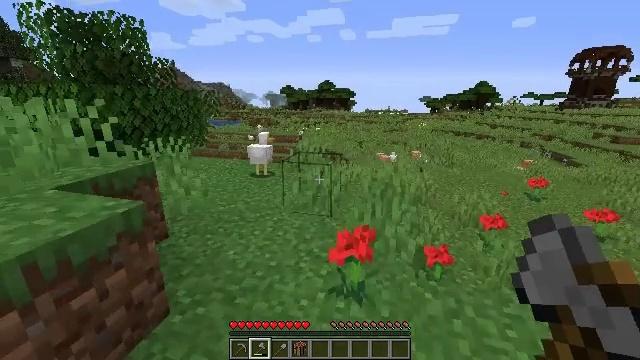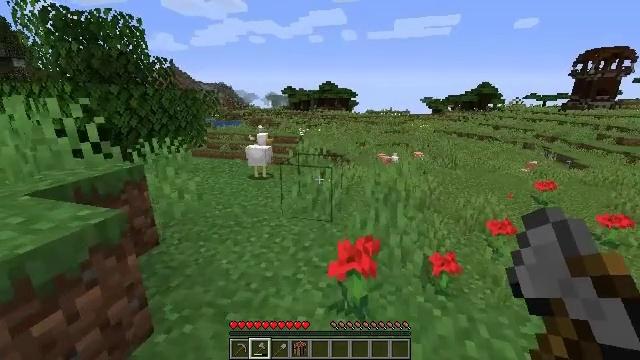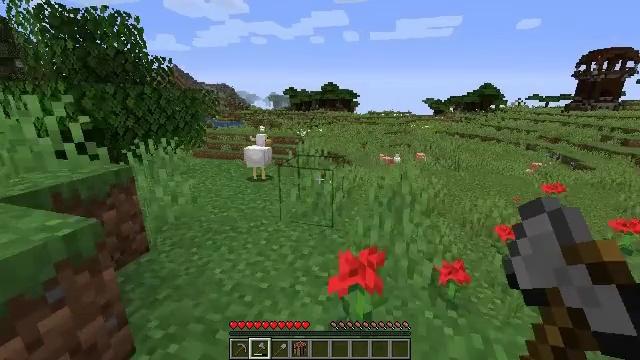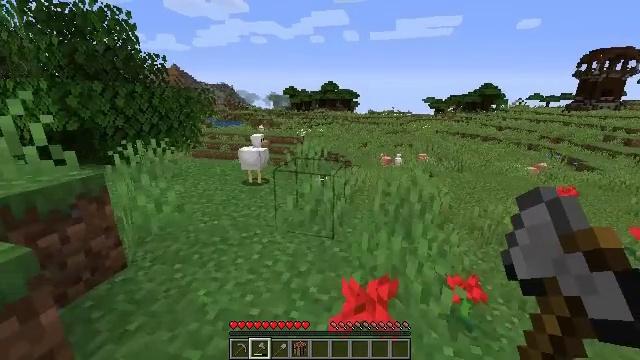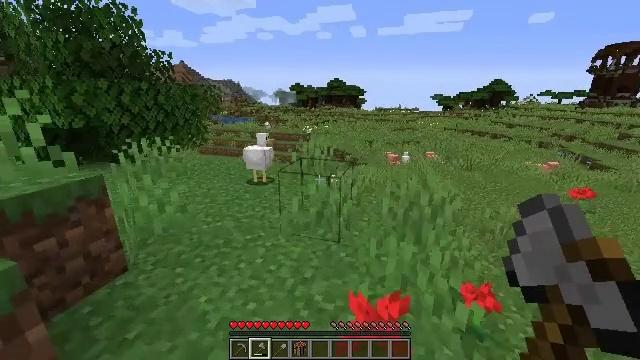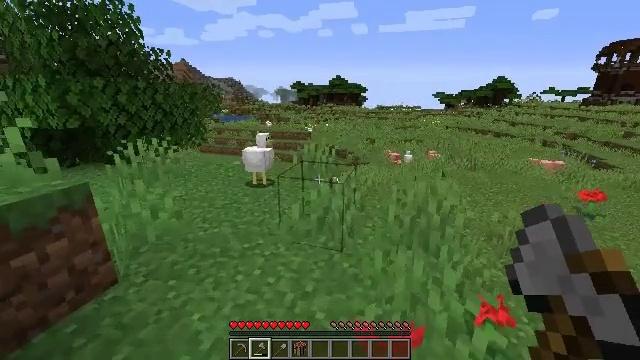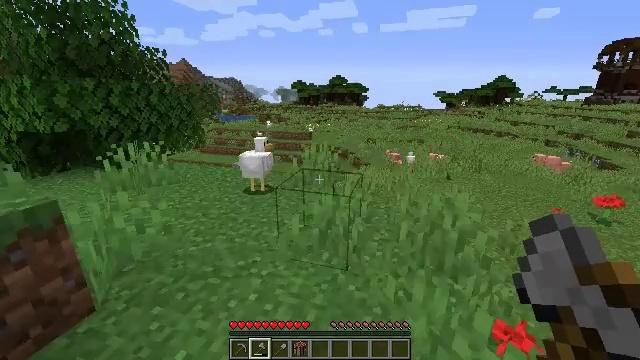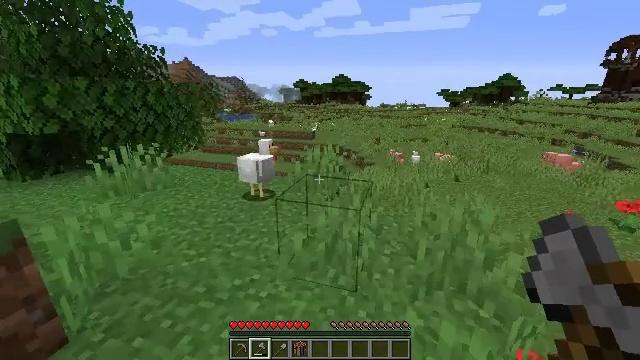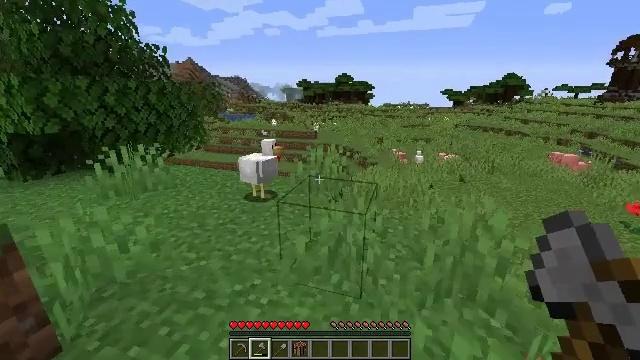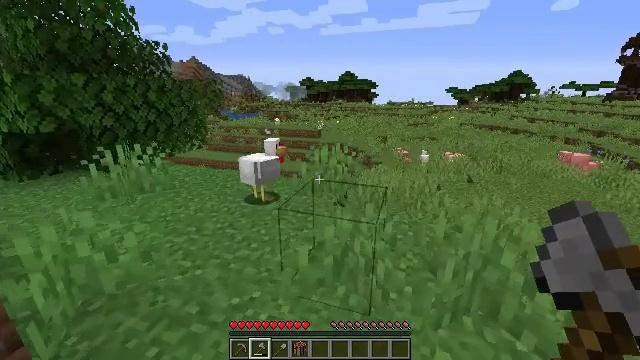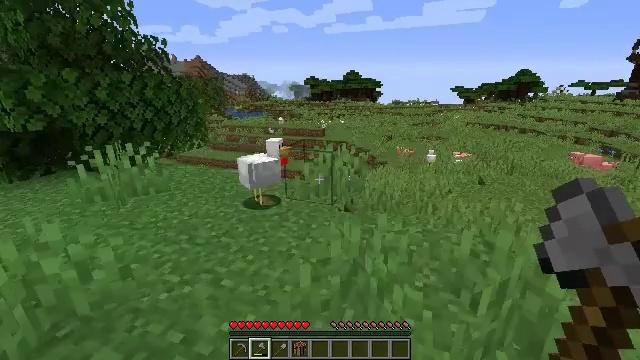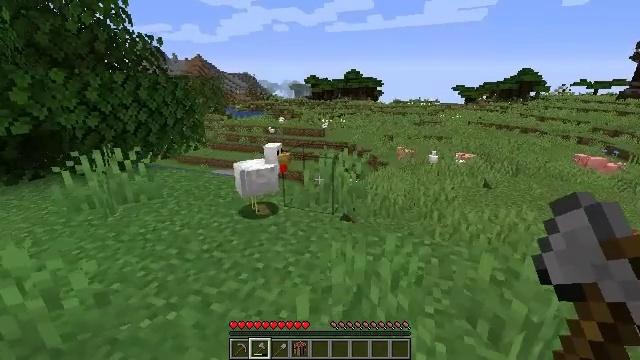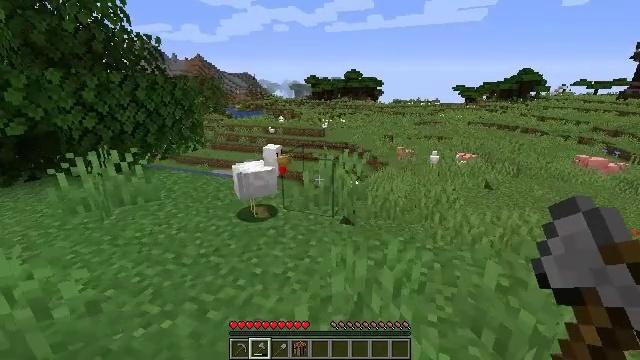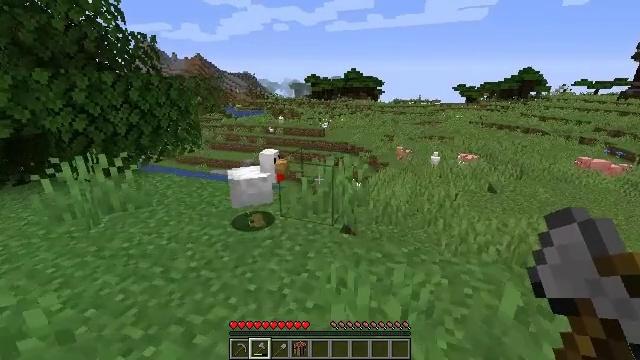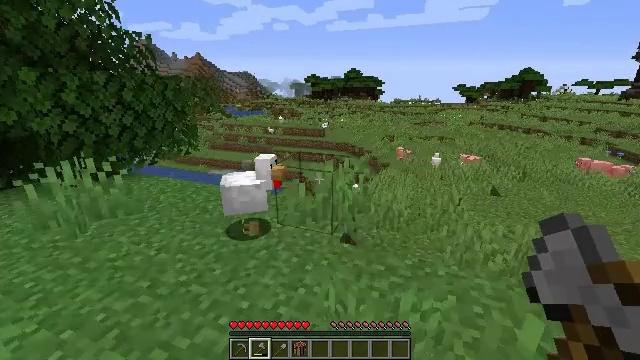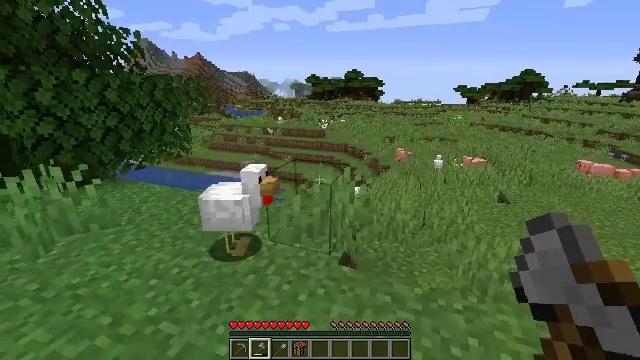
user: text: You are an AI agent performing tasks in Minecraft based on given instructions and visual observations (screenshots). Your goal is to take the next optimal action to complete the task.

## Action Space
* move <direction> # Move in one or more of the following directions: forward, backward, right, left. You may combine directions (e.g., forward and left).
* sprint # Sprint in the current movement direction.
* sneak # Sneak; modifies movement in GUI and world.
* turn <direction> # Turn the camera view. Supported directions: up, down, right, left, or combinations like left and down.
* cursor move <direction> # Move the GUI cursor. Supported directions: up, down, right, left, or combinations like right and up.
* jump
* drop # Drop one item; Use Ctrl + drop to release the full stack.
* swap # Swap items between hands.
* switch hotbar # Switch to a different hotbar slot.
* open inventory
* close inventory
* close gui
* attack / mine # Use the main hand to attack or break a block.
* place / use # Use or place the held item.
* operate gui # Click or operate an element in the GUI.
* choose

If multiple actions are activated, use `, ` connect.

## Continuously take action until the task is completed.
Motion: motion action
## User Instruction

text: Remove the tall grass to clear the area.
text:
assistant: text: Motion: move forward
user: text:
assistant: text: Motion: move forward
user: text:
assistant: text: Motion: move forward
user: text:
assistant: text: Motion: move forward, turn left
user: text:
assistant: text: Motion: move forward
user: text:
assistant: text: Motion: move forward
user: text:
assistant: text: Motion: move forward
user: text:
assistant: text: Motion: move forward
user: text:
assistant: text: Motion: move forward
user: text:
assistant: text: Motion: move forward
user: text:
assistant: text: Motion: move forward
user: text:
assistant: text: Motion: move forward
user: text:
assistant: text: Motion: move forward
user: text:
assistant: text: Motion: move forward
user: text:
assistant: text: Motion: move forward
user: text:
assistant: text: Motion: move forward and move right
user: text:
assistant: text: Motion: move forward and move right
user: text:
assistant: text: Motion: move forward and move right
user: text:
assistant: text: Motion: move forward and move right
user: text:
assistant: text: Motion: move forward and move right
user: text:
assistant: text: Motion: move forward and move right
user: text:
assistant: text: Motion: move forward and move right
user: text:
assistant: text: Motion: move forward and move right
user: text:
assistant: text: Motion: move forward and move right
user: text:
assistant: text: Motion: move forward and move right
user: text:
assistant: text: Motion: move forward and move right
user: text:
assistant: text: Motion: move forward and move right
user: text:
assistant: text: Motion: move forward and move right
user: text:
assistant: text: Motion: move forward and move right
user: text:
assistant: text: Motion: move forward and move right